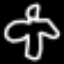
Label: angel